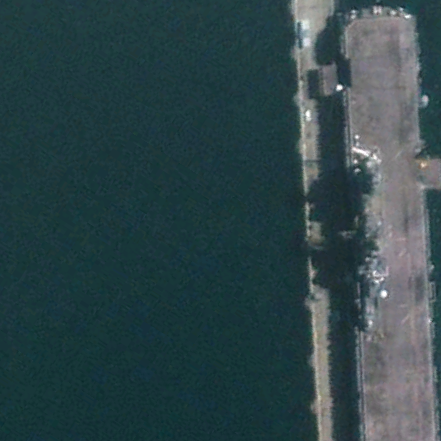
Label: assault